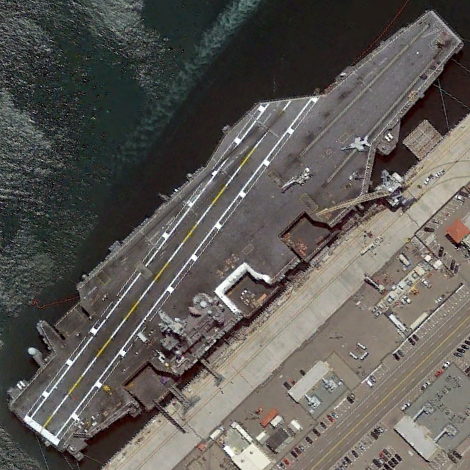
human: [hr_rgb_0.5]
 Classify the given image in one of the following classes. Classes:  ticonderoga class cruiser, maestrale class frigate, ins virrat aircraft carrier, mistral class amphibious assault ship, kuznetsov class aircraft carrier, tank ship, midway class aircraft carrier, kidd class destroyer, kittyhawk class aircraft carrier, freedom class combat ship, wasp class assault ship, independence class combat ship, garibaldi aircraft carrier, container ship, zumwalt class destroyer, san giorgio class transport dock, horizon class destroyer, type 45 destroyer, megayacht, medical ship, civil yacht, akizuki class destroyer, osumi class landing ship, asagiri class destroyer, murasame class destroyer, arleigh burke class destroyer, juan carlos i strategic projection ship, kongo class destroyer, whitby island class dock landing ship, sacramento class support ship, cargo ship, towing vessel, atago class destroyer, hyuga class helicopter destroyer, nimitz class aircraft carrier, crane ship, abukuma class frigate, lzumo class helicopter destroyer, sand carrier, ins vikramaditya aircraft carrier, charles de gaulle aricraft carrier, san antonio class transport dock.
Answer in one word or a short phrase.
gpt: Nimitz class aircraft carrier